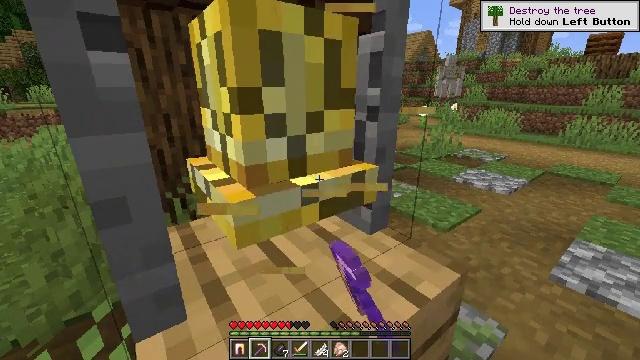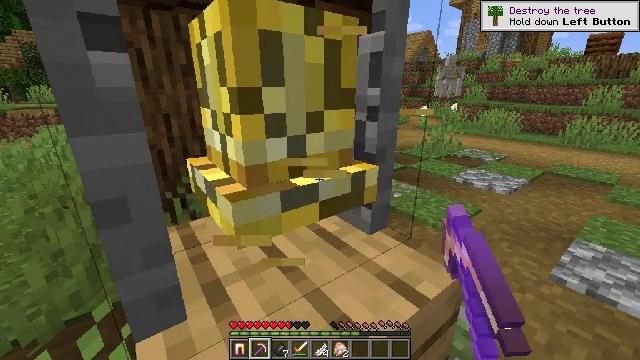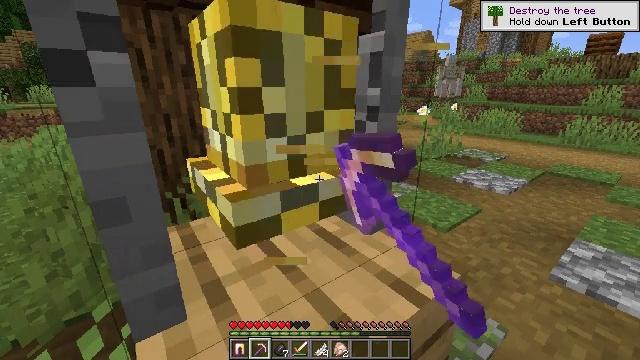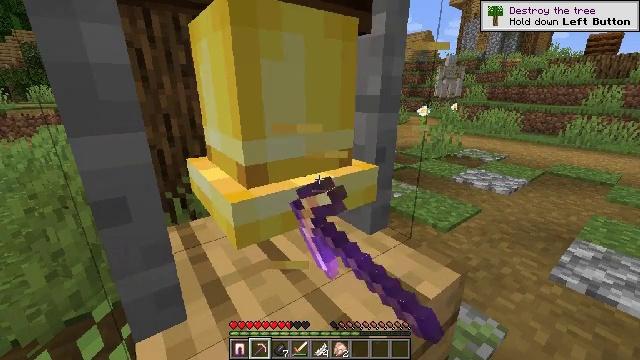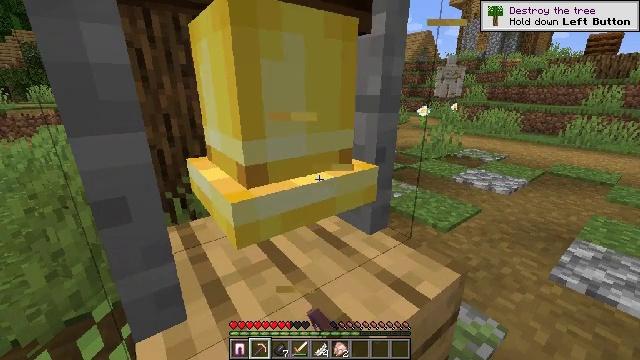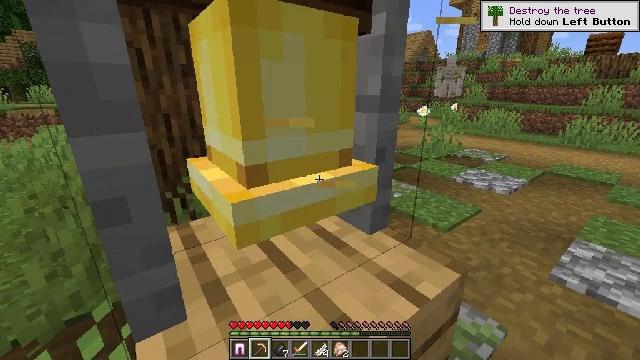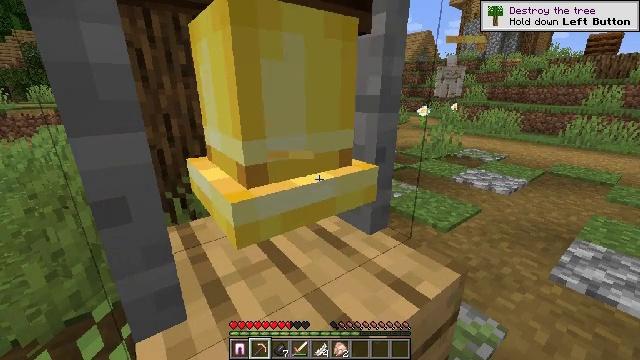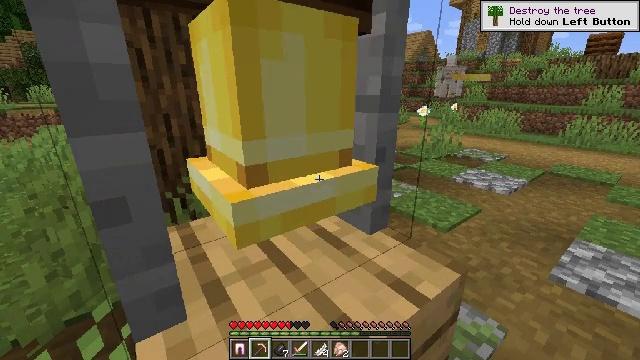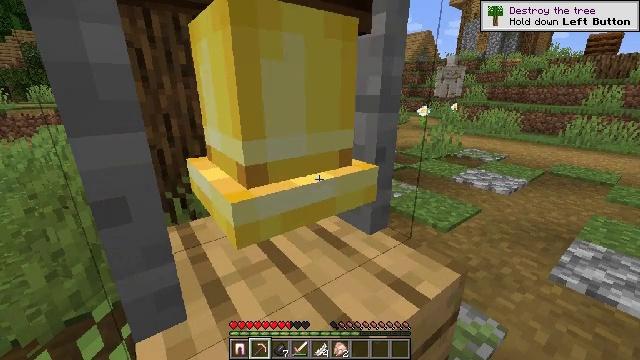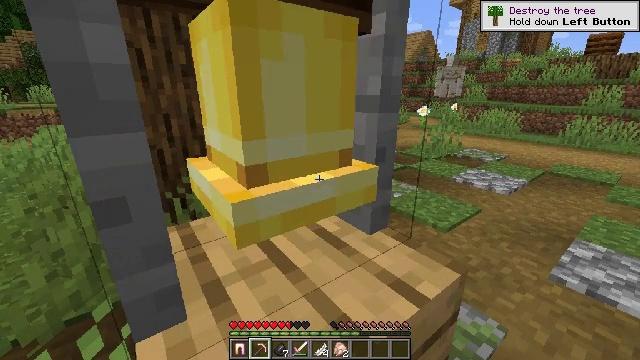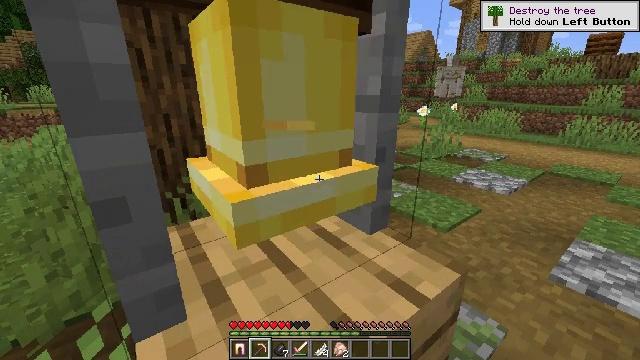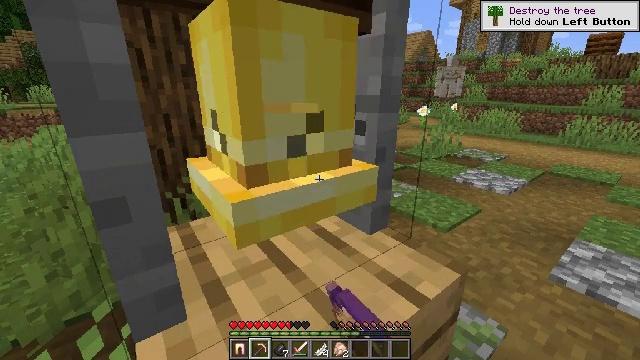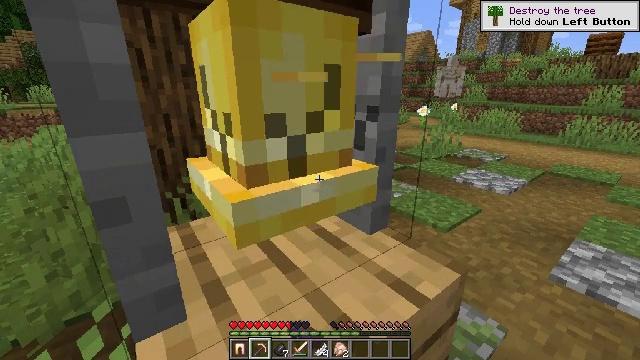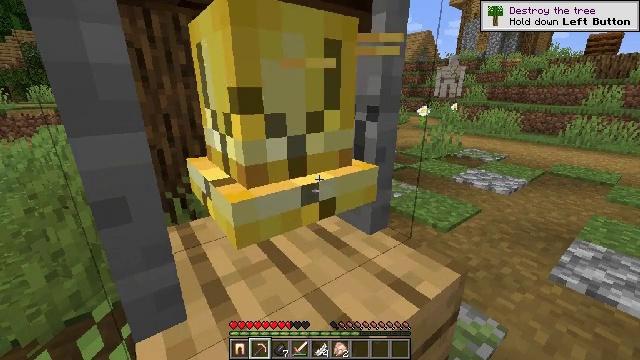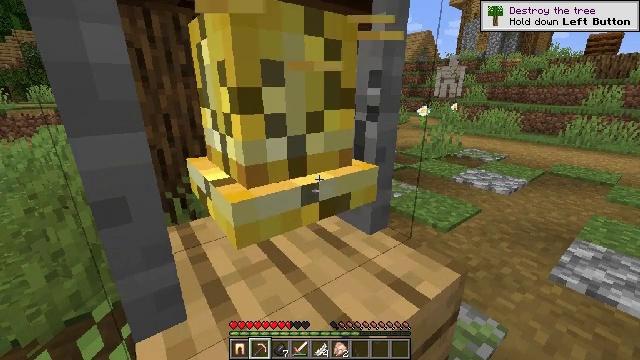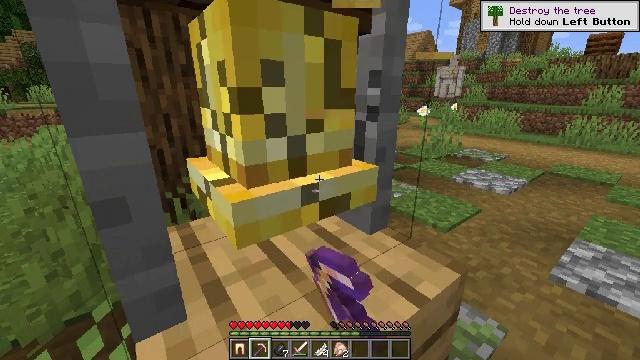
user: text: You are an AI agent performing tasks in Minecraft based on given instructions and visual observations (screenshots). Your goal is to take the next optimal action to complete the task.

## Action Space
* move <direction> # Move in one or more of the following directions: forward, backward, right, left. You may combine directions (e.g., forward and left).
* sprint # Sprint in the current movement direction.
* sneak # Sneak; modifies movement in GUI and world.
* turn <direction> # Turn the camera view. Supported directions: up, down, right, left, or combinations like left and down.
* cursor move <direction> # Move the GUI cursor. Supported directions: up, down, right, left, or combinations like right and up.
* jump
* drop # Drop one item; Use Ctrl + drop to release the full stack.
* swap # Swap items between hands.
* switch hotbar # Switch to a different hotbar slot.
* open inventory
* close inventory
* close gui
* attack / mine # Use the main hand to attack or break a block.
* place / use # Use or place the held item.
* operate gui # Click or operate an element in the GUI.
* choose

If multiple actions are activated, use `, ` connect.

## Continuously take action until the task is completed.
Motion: motion action
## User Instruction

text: Collect the bell.
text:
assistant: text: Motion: attack / mine
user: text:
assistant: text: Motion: attack / mine
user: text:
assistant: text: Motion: no_op
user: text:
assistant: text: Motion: no_op
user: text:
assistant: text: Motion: no_op
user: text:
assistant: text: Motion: no_op
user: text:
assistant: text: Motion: no_op
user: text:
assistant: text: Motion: no_op
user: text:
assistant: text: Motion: no_op
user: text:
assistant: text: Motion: attack / mine
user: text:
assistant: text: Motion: attack / mine
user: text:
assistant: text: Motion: attack / mine
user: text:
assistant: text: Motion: attack / mine
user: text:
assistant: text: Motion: attack / mine
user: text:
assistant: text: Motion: attack / mine
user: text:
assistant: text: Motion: attack / mine
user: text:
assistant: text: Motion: attack / mine
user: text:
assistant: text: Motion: attack / mine
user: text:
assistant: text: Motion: attack / mine
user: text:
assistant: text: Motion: attack / mine
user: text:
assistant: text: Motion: attack / mine
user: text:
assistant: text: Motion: attack / mine
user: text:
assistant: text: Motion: attack / mine
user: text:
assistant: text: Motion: attack / mine
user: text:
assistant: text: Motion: no_op
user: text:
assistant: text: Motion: no_op
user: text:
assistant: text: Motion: no_op